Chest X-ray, AP view. Patient: 47 years old, sex M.
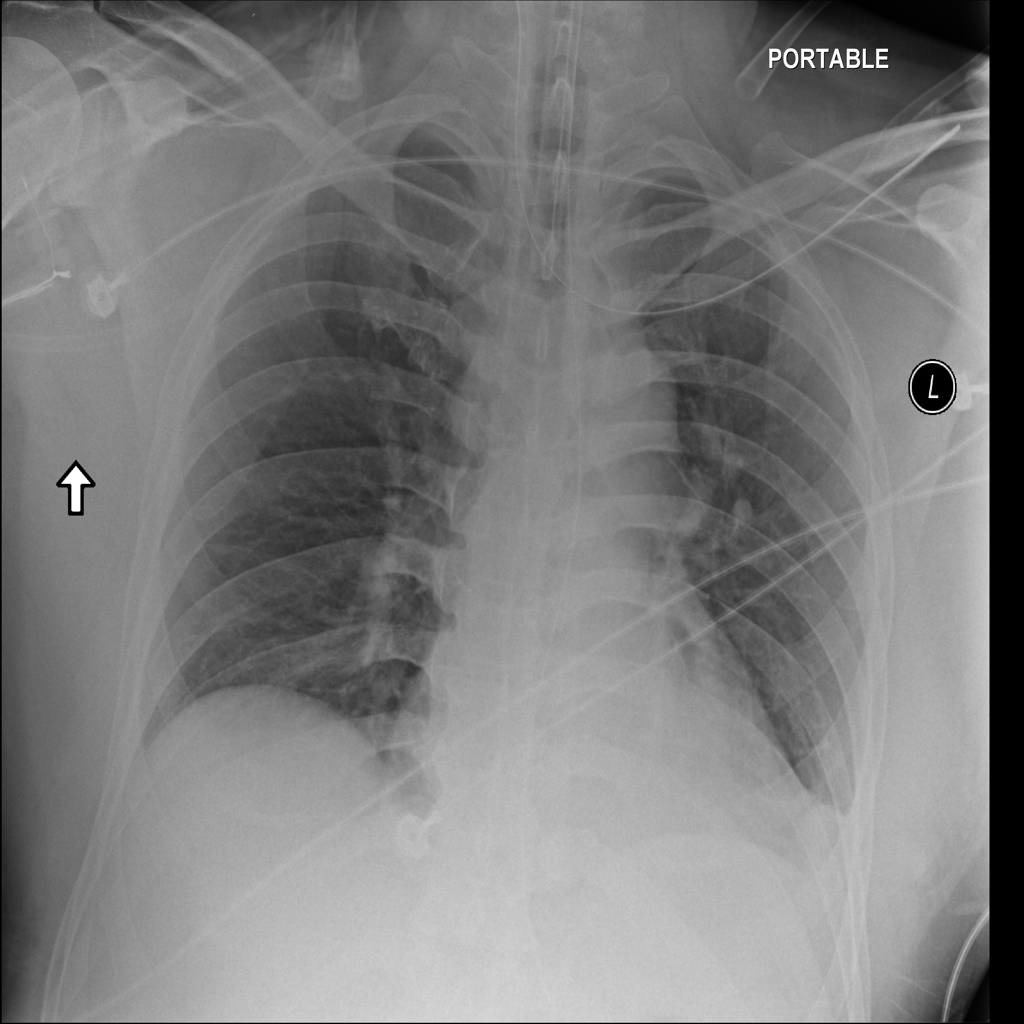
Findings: No Finding